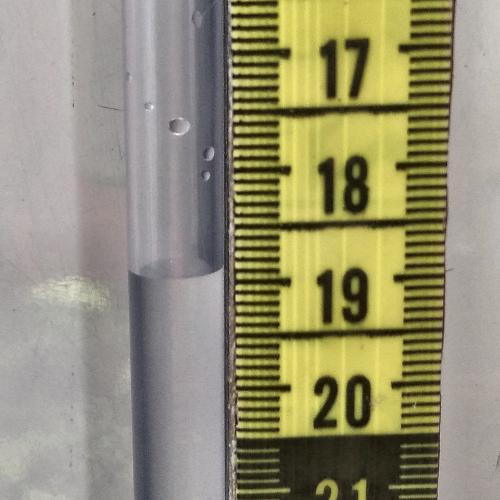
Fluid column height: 18.9 cm